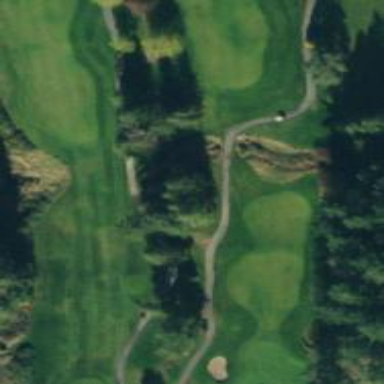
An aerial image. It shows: Path used for both walking and golf.